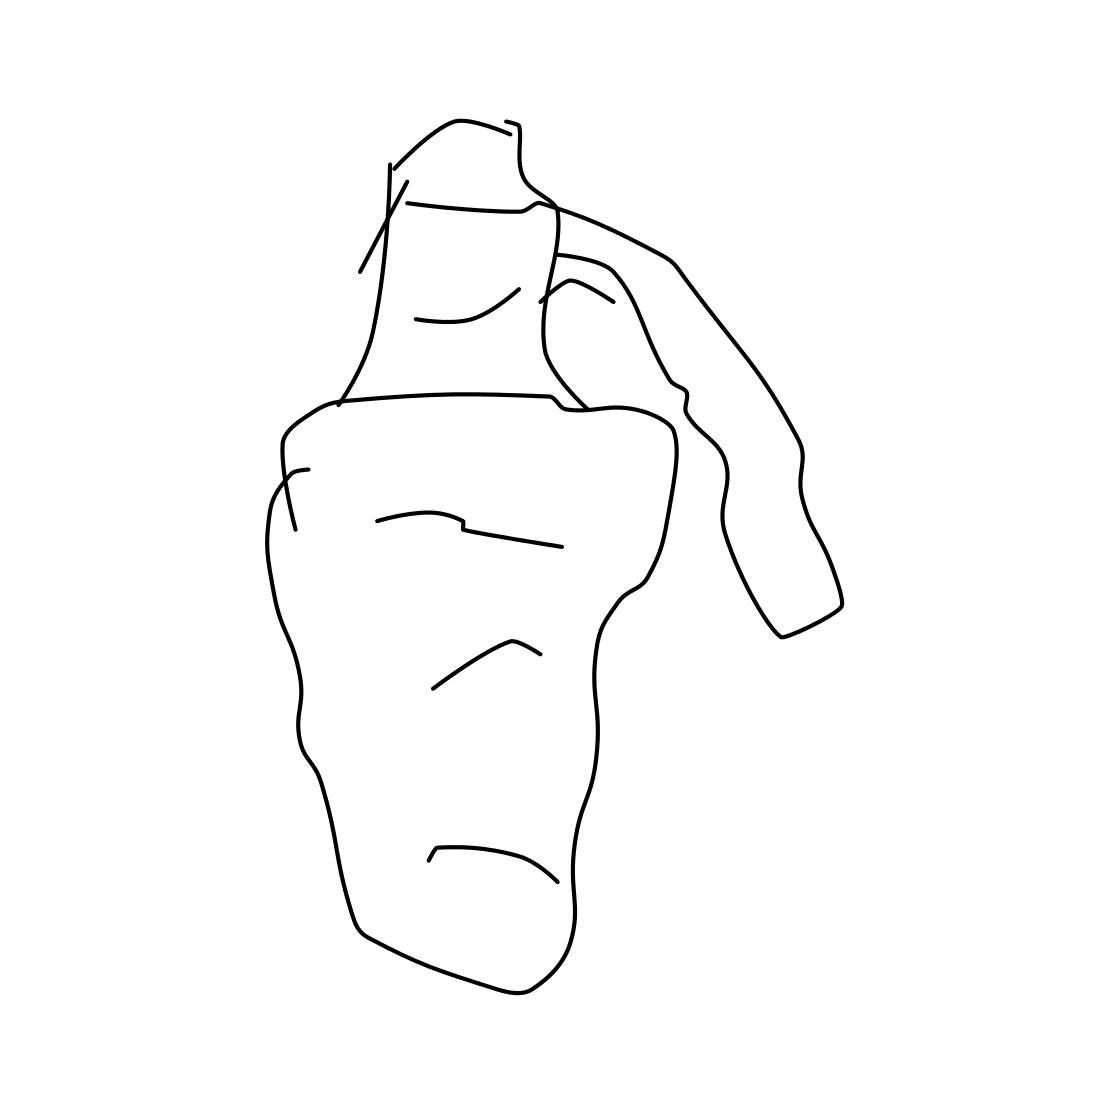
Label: grenade